Aerial crown-view tile of a tropical tree (Barro Colorado Island, Panama), acquired 20250414:
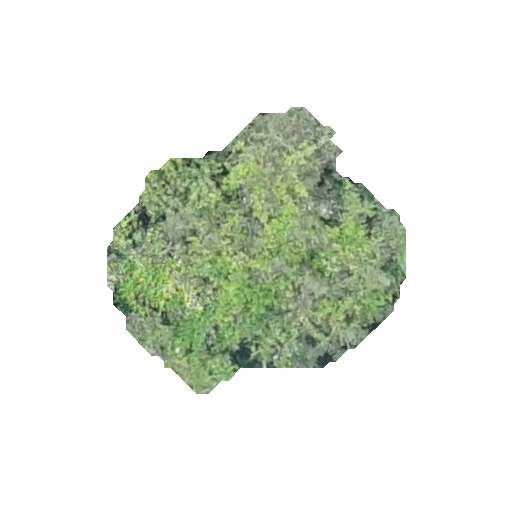
Species: Luehea seemannii
GBIF accepted scientific name: Luehea seemannii
Crown area: 84.995 m²